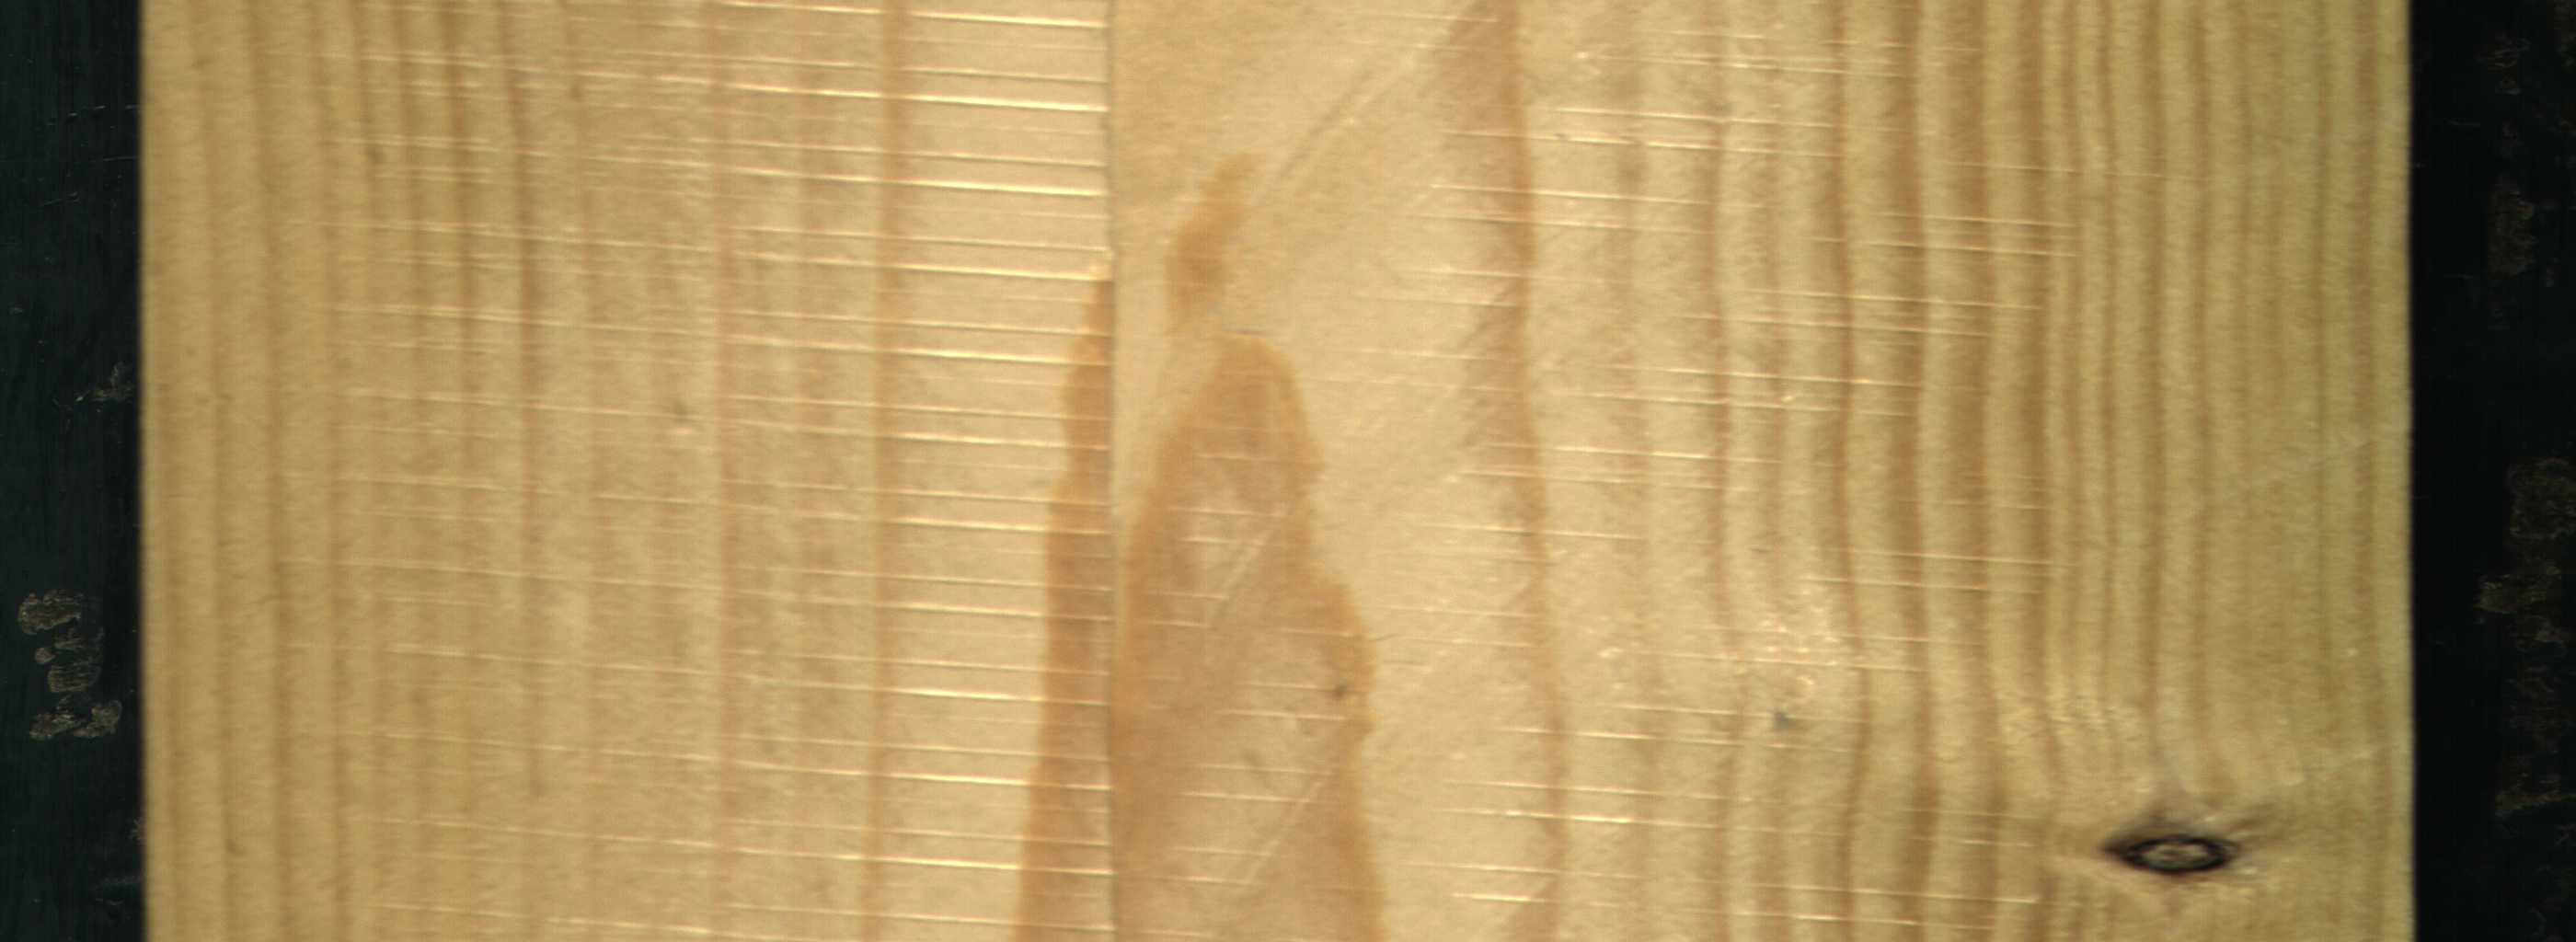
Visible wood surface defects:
Dead_Knot